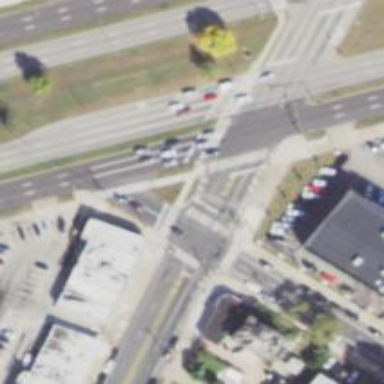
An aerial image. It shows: Zebra crossing on the road.